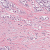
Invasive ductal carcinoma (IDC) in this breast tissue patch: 1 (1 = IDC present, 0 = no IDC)